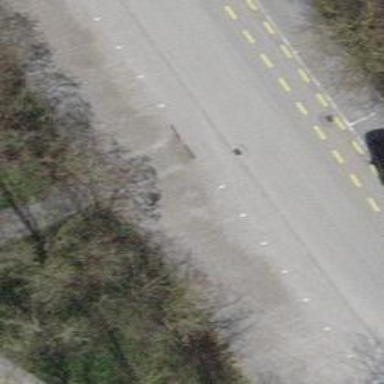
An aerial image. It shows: Bollard barrier.